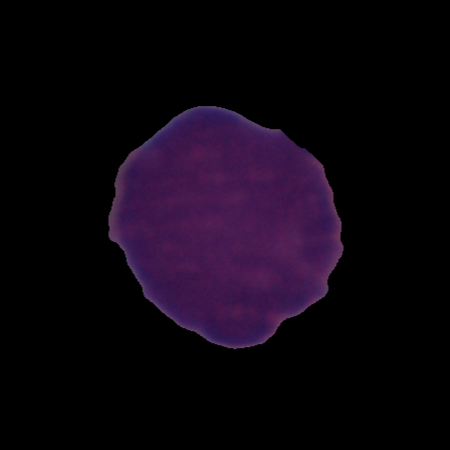
Label: healthy